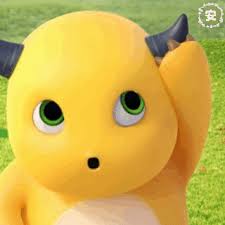
Label: nailong